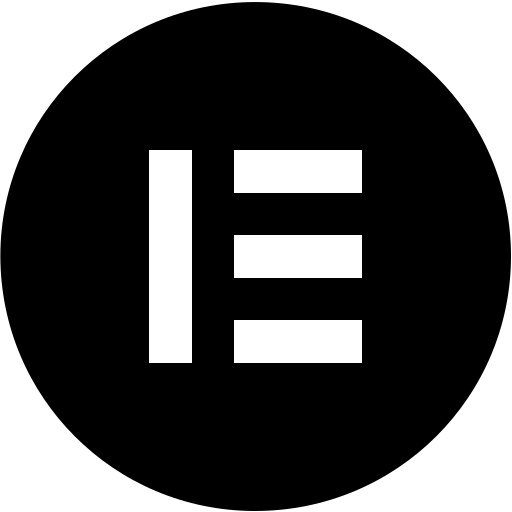
Tags: icon, FontAwesome, fa-icon, brand, elementor